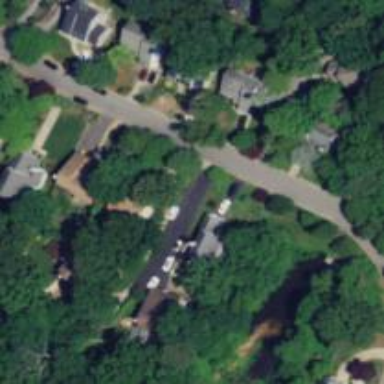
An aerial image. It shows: Driveway leading to service road.